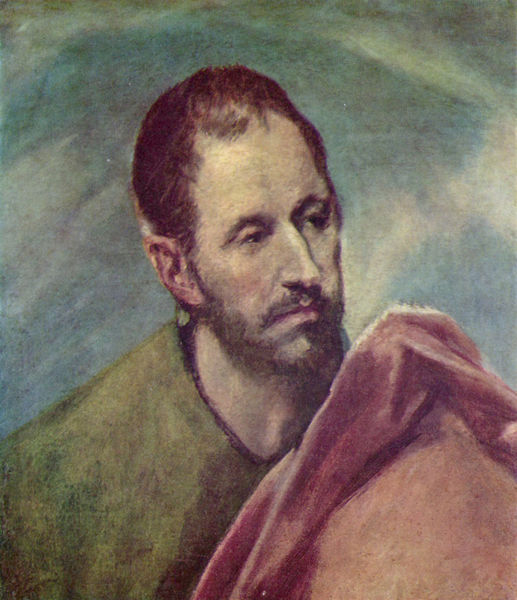
Titel: Kopf eines Mannes (hl. Jakobus d. J.)
Künstler: El Greco
Standort: Budapest
Institution: Szépmüvészeti Múzeum
Schlagwörter: blau, gemälde, himmel, kopf, körper, mann, schatten, umhang, weiß, wolken, gelb, grün, ausschnitt, braun, haar, hintergrund, licht, mund, nase, ohr, ohrring, schwarz, stirn, blick, rot, tuch, bart, hemd, jung, schnurrbart, augen, blass, falten, gesicht, kleidung, kragen, lang, mensch, trauer, vollbart, bildnis, hals, portrait, porträt, sonne, gewand, haare, halbfigur, mantel, stoff, augenbrauen, kontrast, lippe, lippen, ohren, rosa, sanft, traurig, hellblau, spanien, wangen, farbe, langeweile, schnurbart, detail, ernst, schmal, starr, augenbraue, dreiviertelprofil, brun, rothaarig, strahlen, schlicht, gebogen, ohrmuschel, halbportrait, junger mann, halbprofil, schwul, portät, toga, viertelprofil, heiliger, schattenspiel, el greco, josef, manieriert, heiligenfigur, rot grün, gewandt, elb, greco, gesichtsfarbe, nasenrücken, nse, stirnglaze, dreiviertel ansicht, ugen, t, zur seite blickend, lißßen, achulter